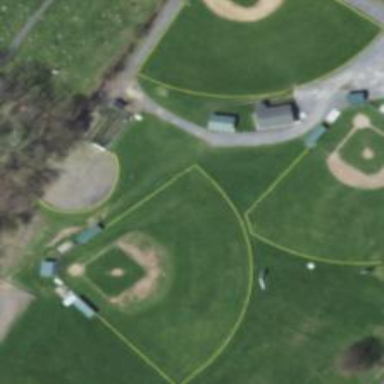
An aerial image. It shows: Baseball pitch for leisure land activities.